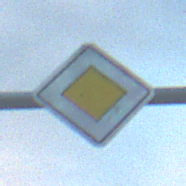
Verkehrszeichen: Vorfahrtsstrasse
Umgebung: Outdoor, Beach
Tageszeit: SunriseSunset
Wetter: PartlyCloudy
Licht: Natural
Jahreszeit: NotSpecified
Kontrast: MediumContrast